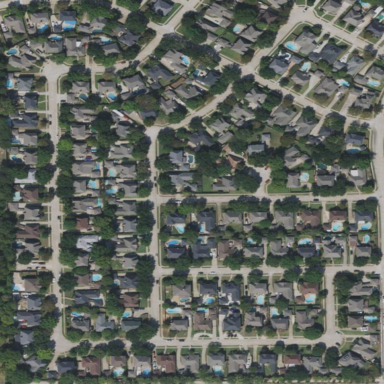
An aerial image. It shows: Residential neighbourhood.